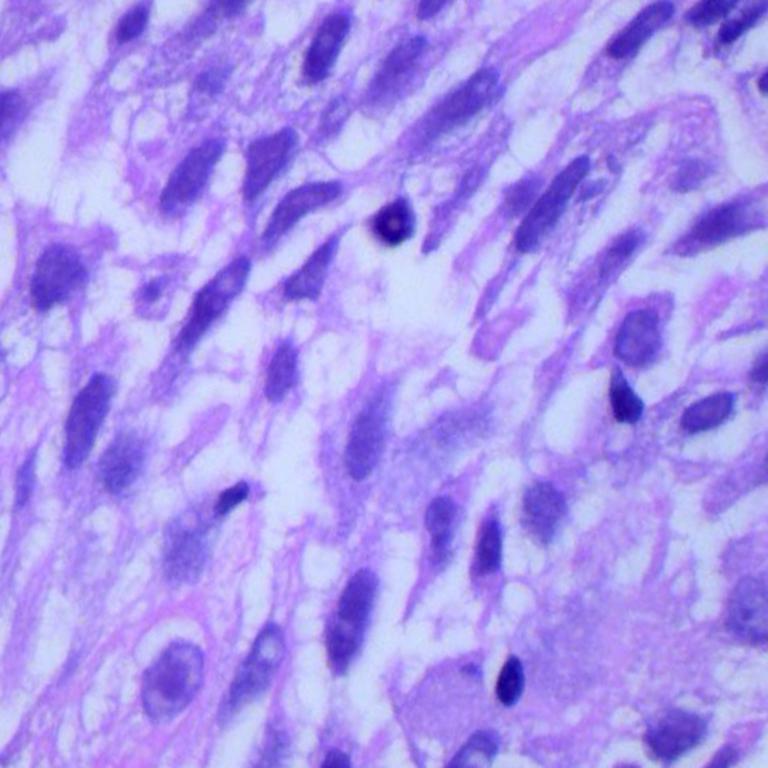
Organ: lung
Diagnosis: squamous carcinomas